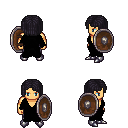
a pixel art fantasy rpg character, male body template, human, tanned skin, black robe, metal pants, raven pageboy hairstyle, metal boots, shield, four views (front, back, left, right), 2x2 character sprite sheet, small pixel art, hard edges, no anti-aliasing